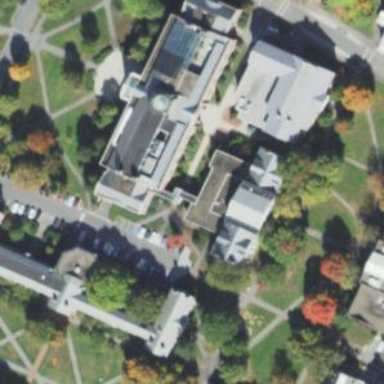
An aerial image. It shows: University building.